Question: I have an Italian map, and I need to color some regions programmatically.
This is the image:

As you can see there are few regions with a different color (orange).
I have a page where I need to highlight the areas of user, so I need to color those areas differently. The base is grey and the selected must be orange.
Now, How could I do it programmatically?
I would like to avoid creating one image for each user.
Any Ideas?
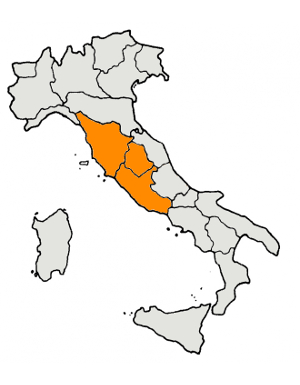
Answer: Have you considered jQuery powered interactive maps like this one:
<URL>
Alternatively, if you get really stuck you could look at something like this (paid plugin!)
<URL>